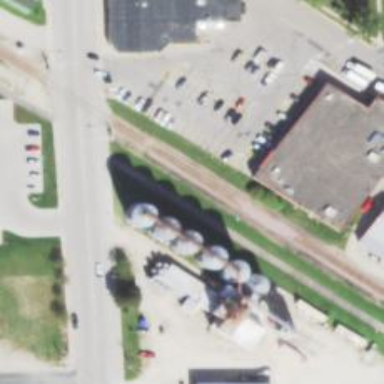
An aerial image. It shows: Silo.